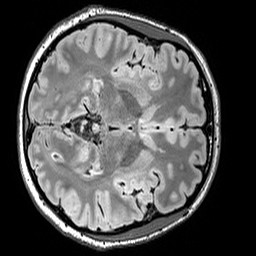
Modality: FLAIR
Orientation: axial
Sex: female
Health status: ill
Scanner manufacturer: siemens
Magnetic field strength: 3 T
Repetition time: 5 s
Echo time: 0.388 s